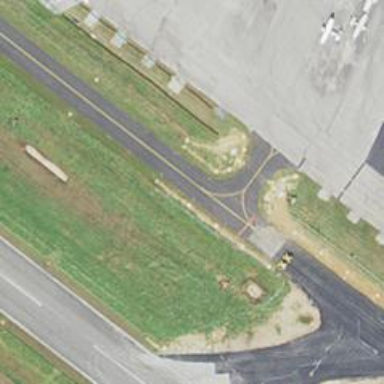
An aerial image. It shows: Image of taxiway at airport.